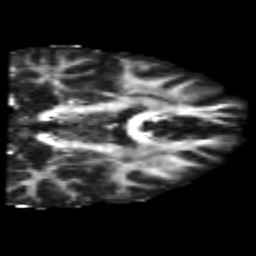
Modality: FA
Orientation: coronal
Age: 35
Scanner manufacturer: philips
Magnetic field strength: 3 T
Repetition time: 8.584 s
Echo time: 0.127 s